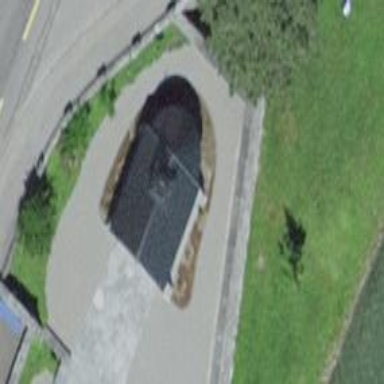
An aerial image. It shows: Building with gabled roof. The roof is gray slate and oriented across the structure.